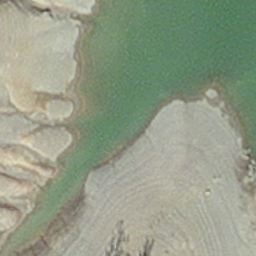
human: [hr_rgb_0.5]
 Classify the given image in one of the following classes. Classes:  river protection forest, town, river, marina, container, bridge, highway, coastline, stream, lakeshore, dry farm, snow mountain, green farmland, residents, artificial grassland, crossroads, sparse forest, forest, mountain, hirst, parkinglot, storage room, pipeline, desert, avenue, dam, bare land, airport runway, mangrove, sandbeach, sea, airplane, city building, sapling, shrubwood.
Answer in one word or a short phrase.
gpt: hirst